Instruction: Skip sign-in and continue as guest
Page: checkout
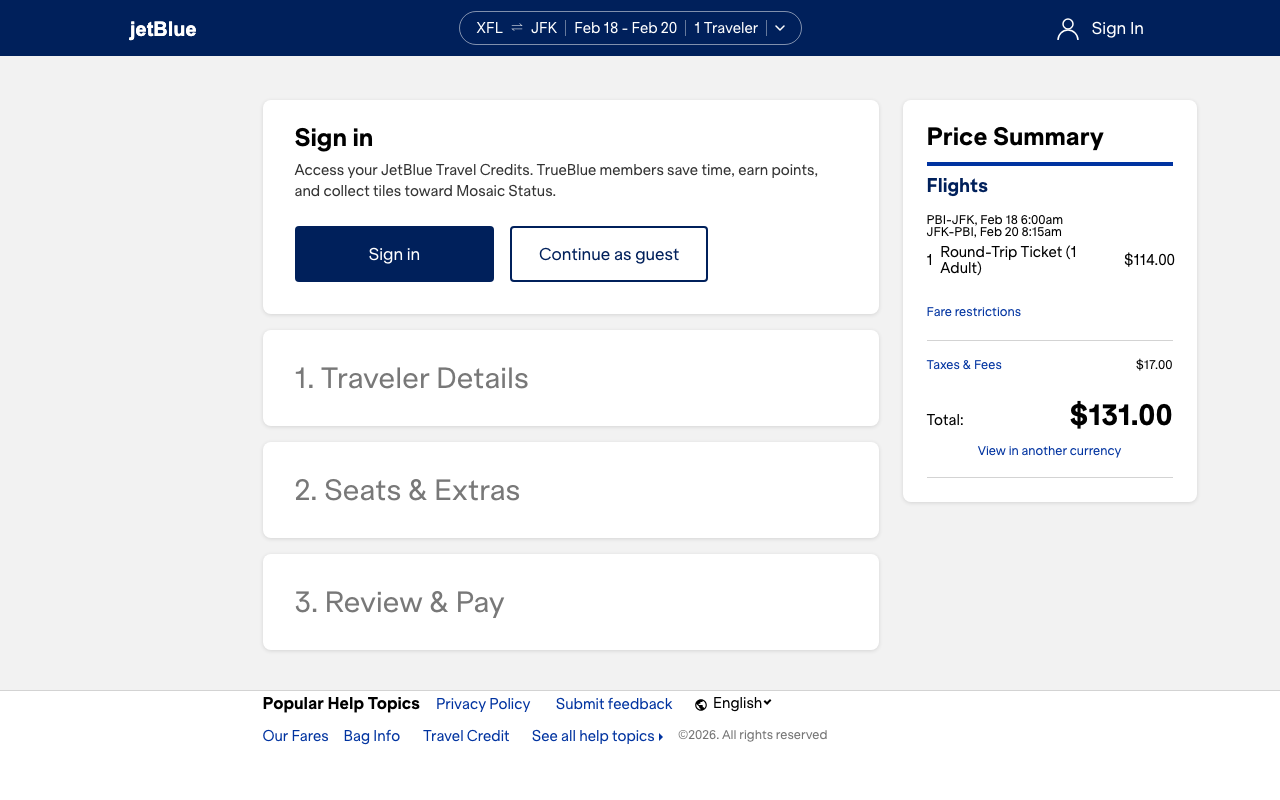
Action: click